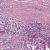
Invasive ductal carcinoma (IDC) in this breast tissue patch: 1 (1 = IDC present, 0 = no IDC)